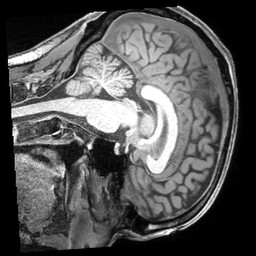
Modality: T1w
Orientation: sagittal
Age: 46
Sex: male
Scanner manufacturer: siemens
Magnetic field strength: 3 T
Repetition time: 2.4 s
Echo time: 0.00195 s